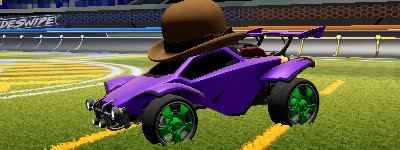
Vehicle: octane